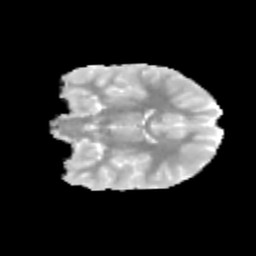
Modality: MD
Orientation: coronal
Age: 9
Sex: female
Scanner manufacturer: siemens
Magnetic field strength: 3 T
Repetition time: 3.8 s
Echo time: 0.07 s